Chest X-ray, PA view. Patient: 59 years old, sex M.
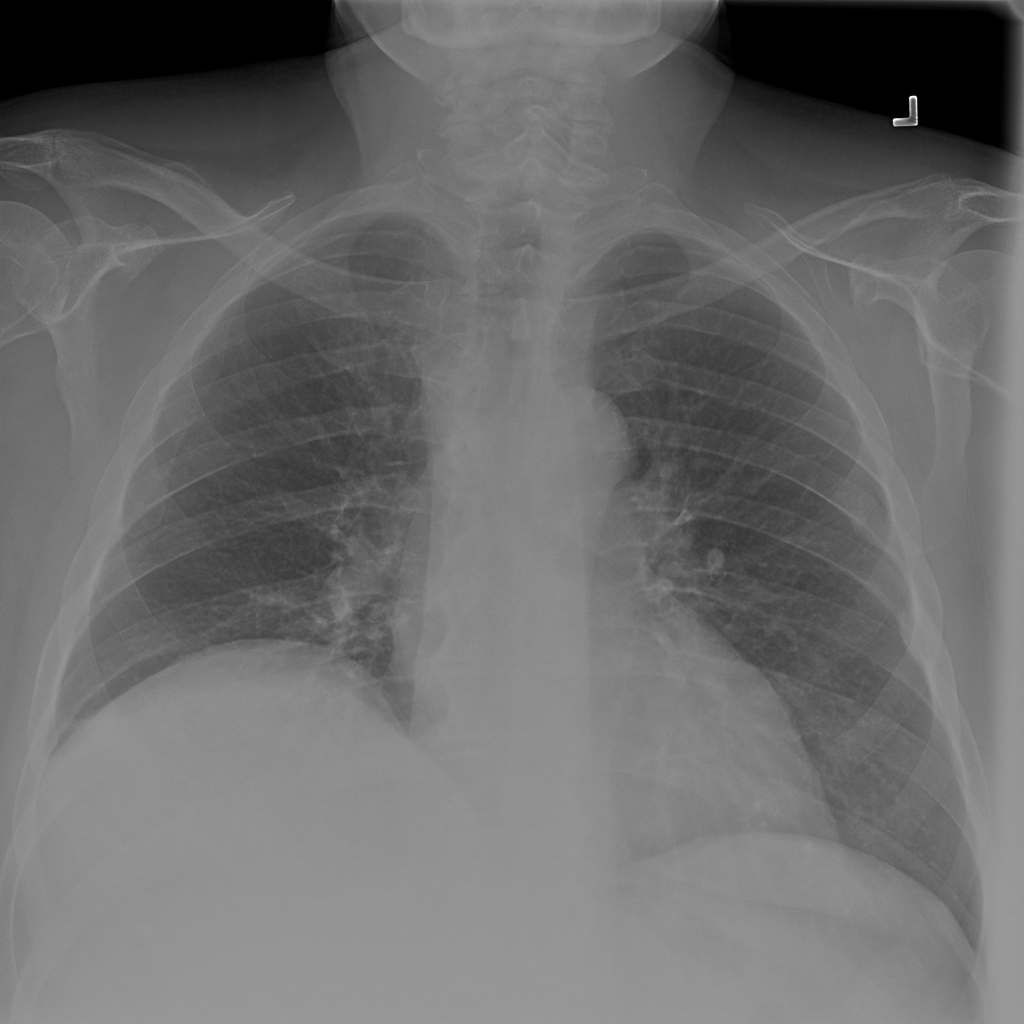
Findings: No Finding